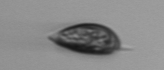
Label: Prorocentrum_triestinum